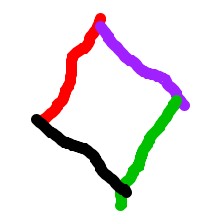
Shape: rhombus